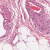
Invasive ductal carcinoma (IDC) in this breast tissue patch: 0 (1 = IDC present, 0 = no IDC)